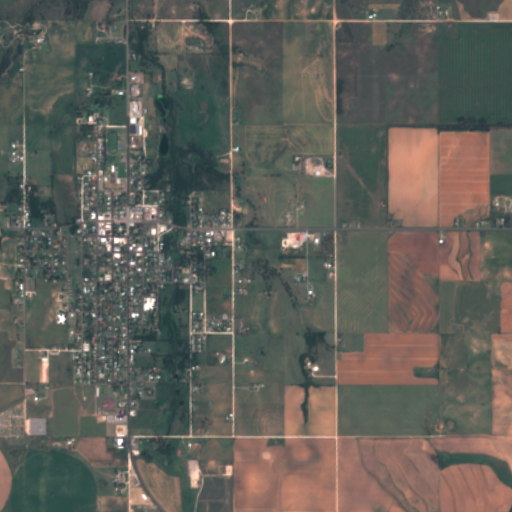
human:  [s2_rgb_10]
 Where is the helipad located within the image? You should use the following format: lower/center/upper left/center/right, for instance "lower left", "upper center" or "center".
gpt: The helipad is located in the center left of the image.
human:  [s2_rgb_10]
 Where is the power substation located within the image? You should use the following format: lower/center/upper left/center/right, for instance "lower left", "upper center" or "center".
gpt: The power substation is located in the lower left of the image.
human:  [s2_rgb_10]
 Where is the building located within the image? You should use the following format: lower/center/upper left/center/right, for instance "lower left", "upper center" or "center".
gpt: The building is located in the center left of the image.
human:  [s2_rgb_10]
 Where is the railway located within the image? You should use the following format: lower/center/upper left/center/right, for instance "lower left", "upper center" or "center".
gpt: The railway is located in the lower left of the image.
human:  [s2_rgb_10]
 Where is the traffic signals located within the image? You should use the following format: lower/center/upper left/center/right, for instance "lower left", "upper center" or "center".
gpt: The traffic signals is located in the center left of the image.
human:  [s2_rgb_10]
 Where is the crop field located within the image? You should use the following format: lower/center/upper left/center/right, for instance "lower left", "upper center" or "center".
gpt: There is no crop field in the image.